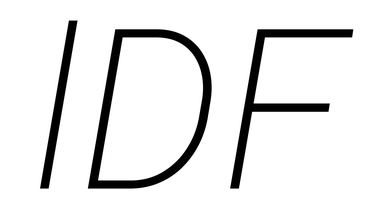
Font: Roboto-Italic_ExtraLight_Italic